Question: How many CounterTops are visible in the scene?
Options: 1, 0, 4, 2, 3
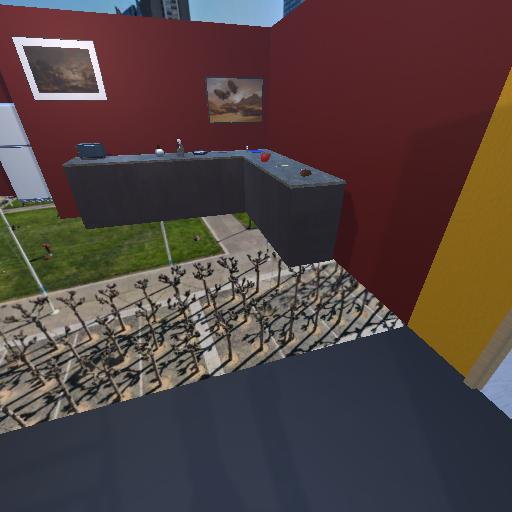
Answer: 1